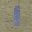
Label: 1